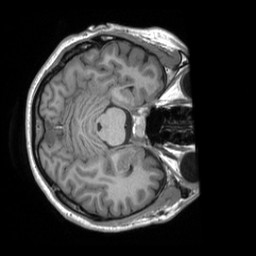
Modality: T1w
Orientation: axial
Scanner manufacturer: siemens
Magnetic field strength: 3 T
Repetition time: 2 s
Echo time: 0.0023 s